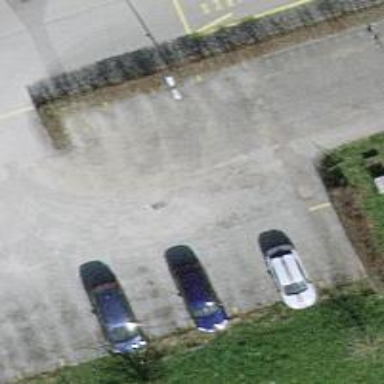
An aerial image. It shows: Parking aisle with fine gravel surface.